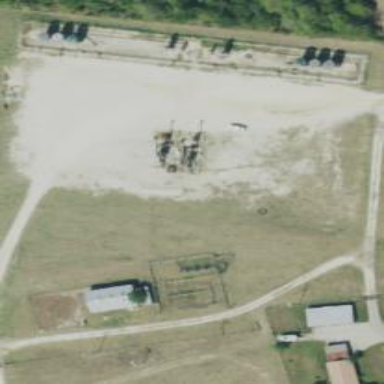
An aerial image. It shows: Petroleum well.